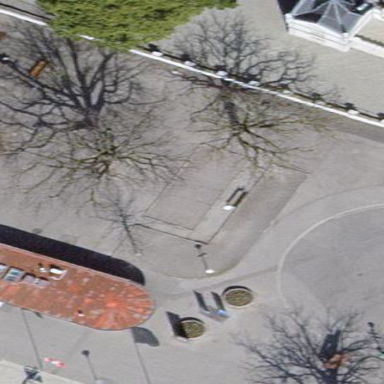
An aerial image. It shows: Gravel pitch used for playing boules.